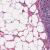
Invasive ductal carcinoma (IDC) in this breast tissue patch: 1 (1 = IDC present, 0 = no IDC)